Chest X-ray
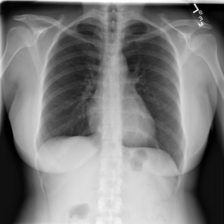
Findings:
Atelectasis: negative
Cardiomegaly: negative
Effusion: negative
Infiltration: negative
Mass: negative
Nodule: negative
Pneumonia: negative
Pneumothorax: negative
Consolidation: negative
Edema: negative
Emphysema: negative
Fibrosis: negative
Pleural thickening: negative
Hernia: negative